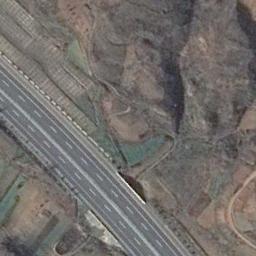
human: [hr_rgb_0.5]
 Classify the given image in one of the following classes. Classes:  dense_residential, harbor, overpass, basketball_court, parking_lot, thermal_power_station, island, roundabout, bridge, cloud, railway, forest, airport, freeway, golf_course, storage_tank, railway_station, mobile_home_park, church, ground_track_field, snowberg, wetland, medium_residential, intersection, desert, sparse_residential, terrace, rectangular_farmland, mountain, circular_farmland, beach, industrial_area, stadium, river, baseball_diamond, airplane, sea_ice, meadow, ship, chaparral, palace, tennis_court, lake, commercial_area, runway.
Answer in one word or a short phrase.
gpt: freeway